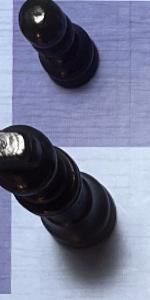
Label: King_Black